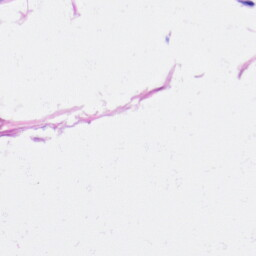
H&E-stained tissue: Heart